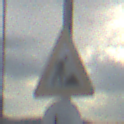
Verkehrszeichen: Arbeitsstelle
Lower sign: VorrangDesGegenverkehrs
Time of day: MorningAfternoon
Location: Outdoor (RoadRail)
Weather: PartlyCloudy
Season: NotSpecified
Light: Natural